Field crop: maize
Growth stage: 1
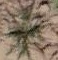
Species: salsola